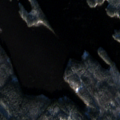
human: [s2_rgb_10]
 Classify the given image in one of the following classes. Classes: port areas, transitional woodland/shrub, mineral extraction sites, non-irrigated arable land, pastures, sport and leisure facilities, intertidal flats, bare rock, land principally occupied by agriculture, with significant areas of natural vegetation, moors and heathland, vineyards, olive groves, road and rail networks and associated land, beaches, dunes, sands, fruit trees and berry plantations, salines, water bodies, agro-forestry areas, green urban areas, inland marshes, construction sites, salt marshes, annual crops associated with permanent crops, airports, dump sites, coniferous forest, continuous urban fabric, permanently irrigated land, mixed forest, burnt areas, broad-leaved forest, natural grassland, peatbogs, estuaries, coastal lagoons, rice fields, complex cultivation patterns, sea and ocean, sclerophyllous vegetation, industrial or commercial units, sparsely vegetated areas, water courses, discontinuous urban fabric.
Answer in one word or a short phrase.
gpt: coniferous forest, mixed forest, water bodies